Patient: sex M, age 71
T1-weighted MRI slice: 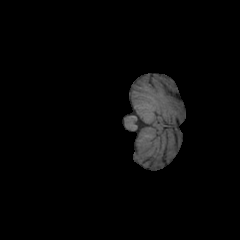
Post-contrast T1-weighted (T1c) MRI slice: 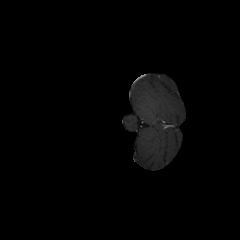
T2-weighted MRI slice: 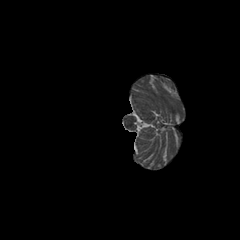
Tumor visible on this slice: no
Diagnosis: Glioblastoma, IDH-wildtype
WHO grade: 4